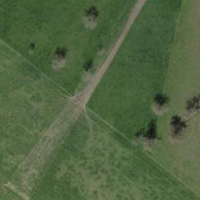
EUNIS habitat code: 24
Species observed at this site:
Chorthippus biguttulus